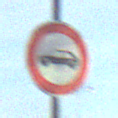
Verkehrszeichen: VerbotPersonenkraftwagen
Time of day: MorningAfternoon
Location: Outdoor (Suburban)
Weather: PartlyCloudy
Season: NotSpecified
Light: Natural